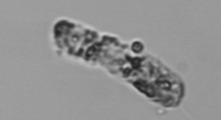
Label: fecal_pellet